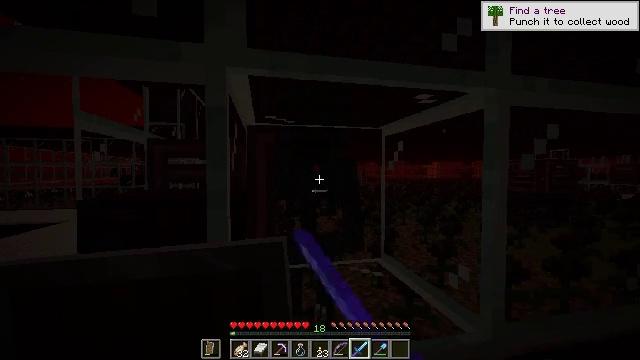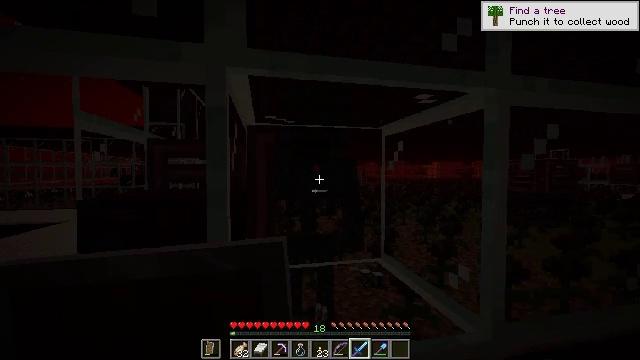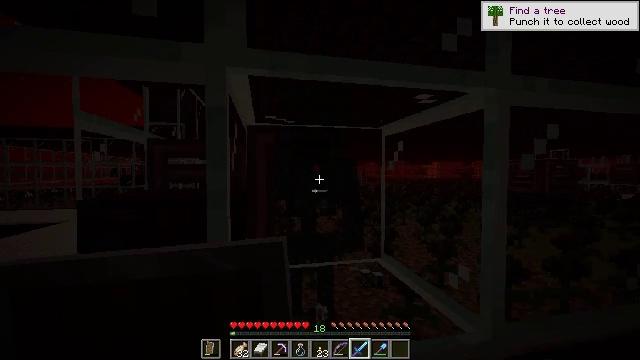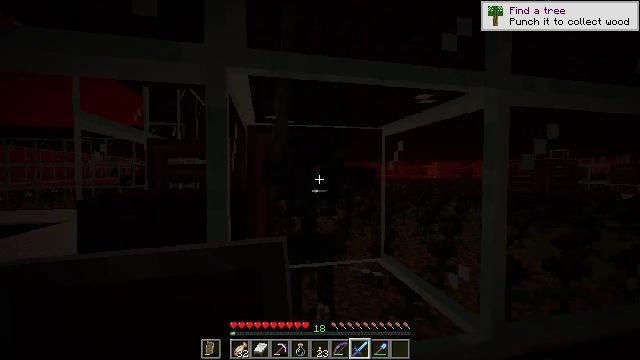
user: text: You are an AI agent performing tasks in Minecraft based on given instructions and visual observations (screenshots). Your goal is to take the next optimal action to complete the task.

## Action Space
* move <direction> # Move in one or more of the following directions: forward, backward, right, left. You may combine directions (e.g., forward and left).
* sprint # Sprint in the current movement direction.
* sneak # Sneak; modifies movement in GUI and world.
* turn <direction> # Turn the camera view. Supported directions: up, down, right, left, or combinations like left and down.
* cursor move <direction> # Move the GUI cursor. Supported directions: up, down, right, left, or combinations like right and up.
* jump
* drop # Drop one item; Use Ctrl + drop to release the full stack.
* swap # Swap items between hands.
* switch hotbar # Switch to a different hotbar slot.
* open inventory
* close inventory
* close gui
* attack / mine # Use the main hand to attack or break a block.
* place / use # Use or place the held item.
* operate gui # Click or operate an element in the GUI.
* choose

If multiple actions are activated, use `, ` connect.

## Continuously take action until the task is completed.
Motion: motion action
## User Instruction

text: Hunt the wither skeleton.
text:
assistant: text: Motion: attack / mine
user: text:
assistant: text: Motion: no_op
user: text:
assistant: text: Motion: no_op
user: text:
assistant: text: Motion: no_op